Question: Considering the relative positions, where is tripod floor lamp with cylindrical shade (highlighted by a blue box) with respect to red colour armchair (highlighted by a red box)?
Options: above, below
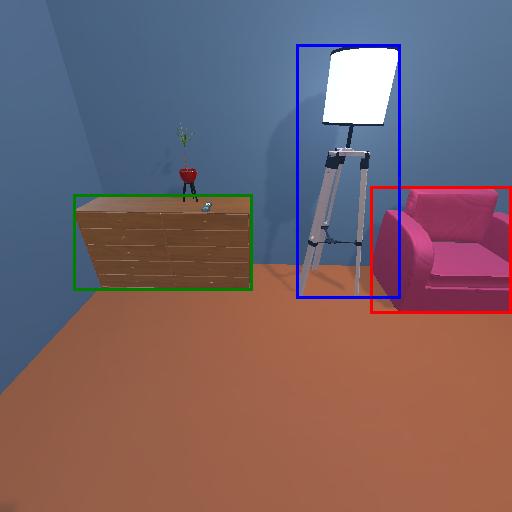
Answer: above